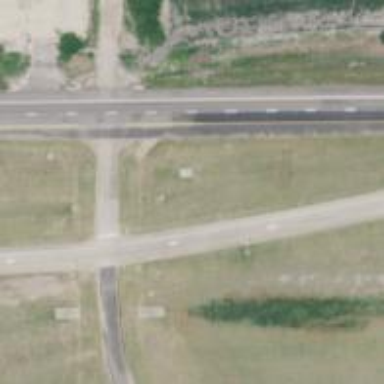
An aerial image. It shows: Trunk link highway.